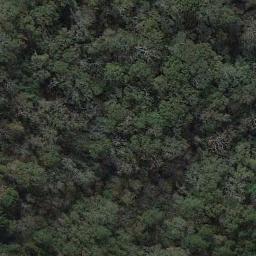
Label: forest